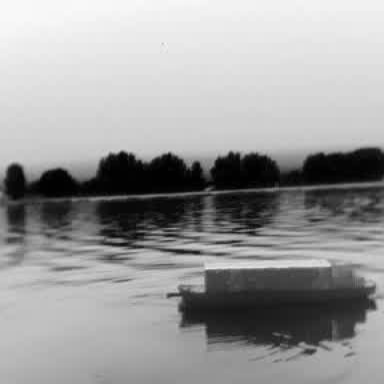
There is a fishing_boat in the infrared image.